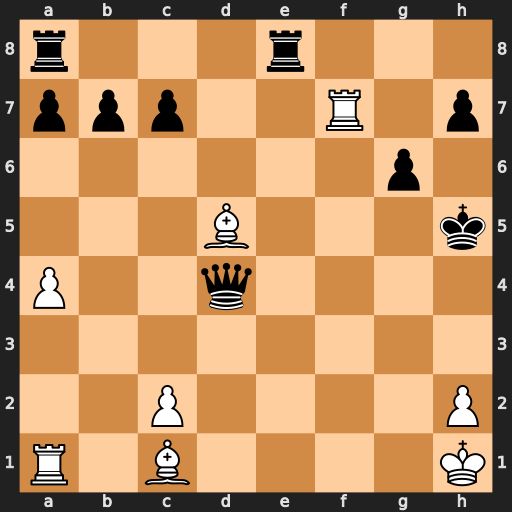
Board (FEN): r3r3/ppp2R1p/6p1/3B3k/P2q4/8/2P4P/R1B4K
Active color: w
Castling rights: -
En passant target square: -
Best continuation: Bf3+ Kh4 Rxh7#